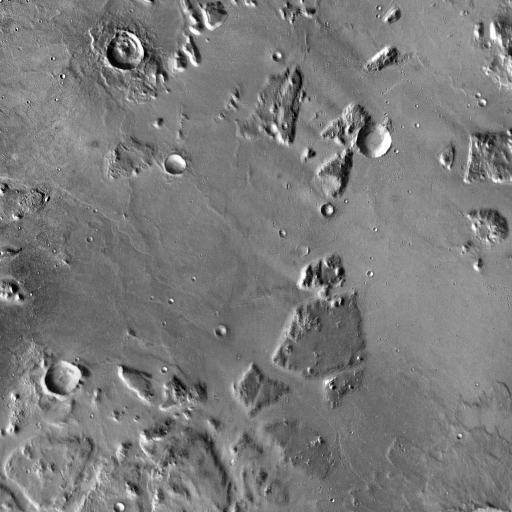
Crater classes present: Background, Other, Layered, Buried